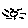
Label: sun